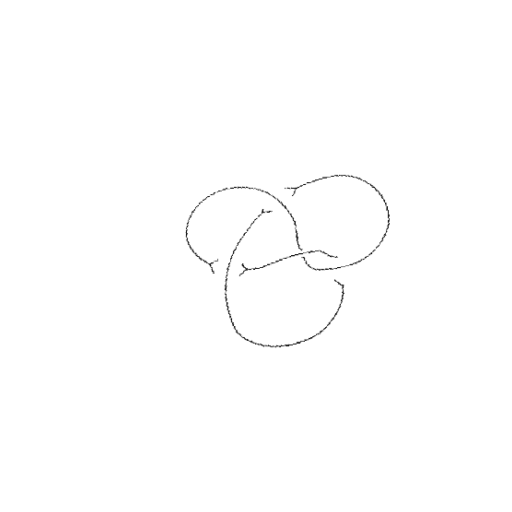
Crossing number: 4